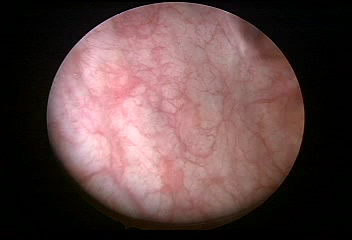
Modality: WLC
Class: Foreign bodies
Subclass: AirBubble
Bladder cancer association: No
Annotated structures: Air bubble